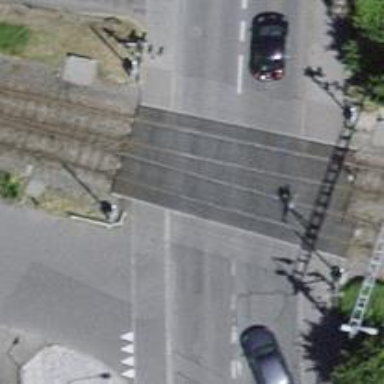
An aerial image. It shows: Level crossing with double half barrier.